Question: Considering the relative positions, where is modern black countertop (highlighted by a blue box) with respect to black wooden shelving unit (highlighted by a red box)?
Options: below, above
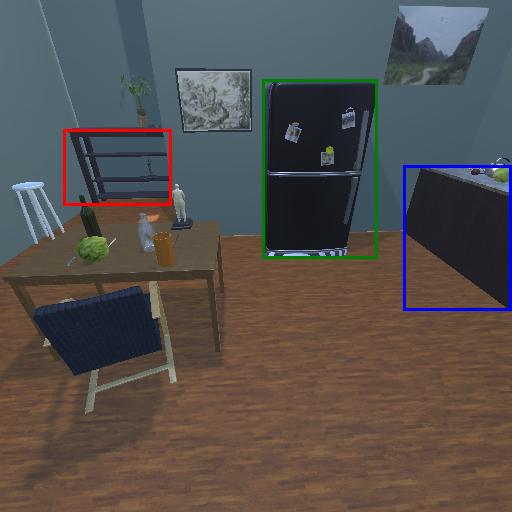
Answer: below